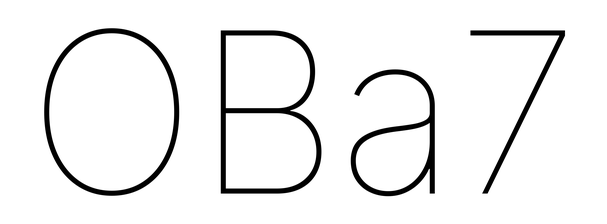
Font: Inter_Thin